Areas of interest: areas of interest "Shanghai Maritime University South District Basketball Court"
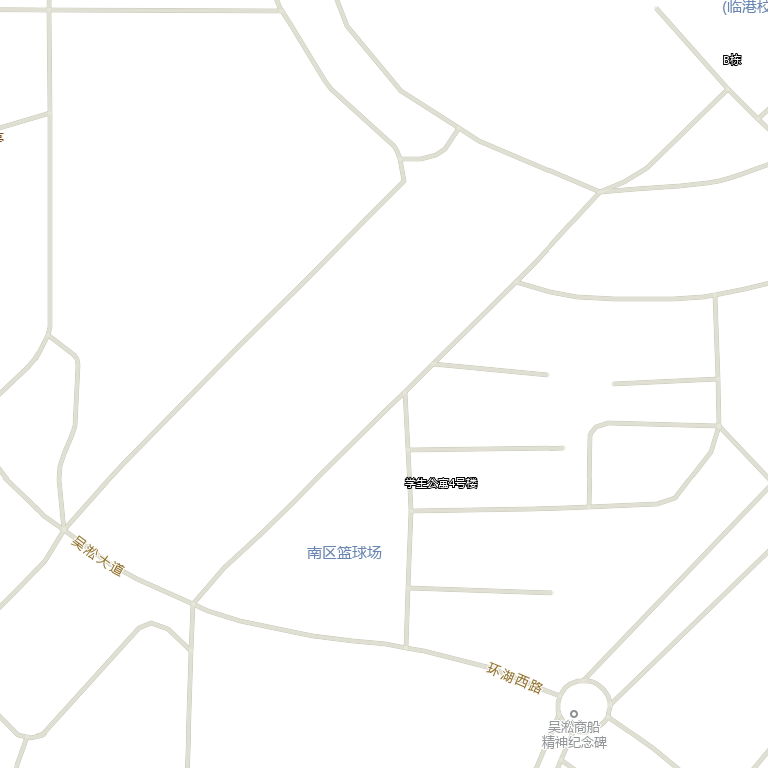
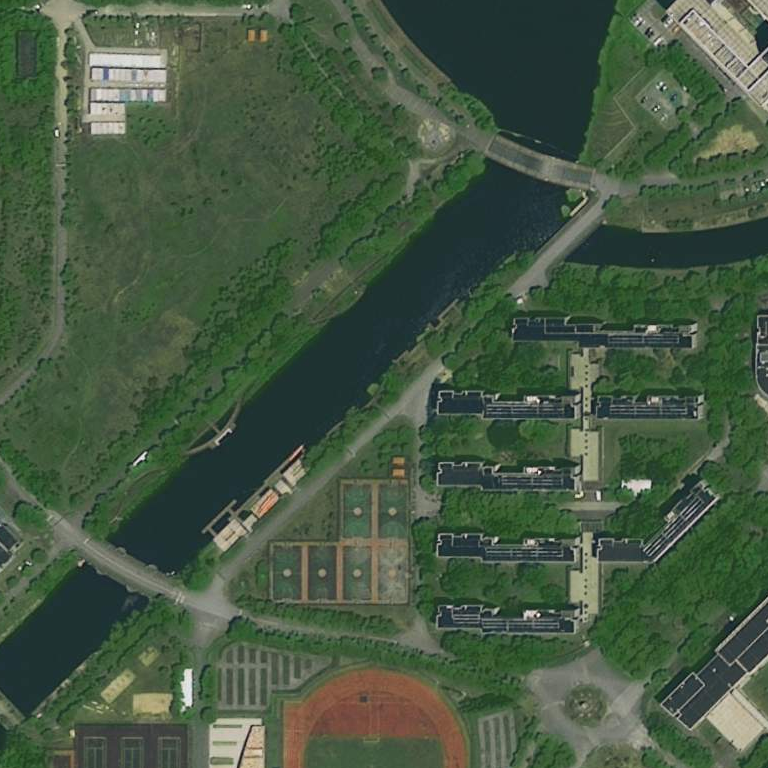